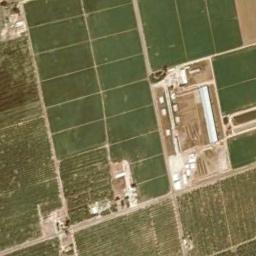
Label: rectangular_farmland